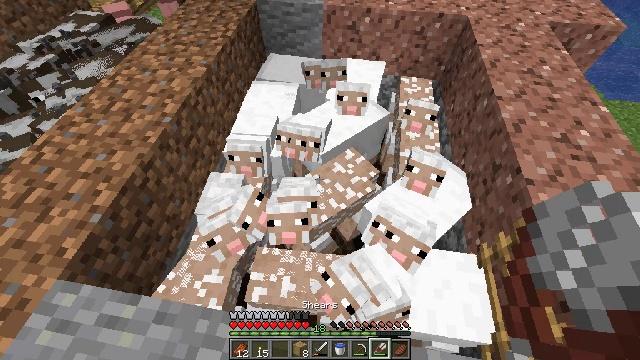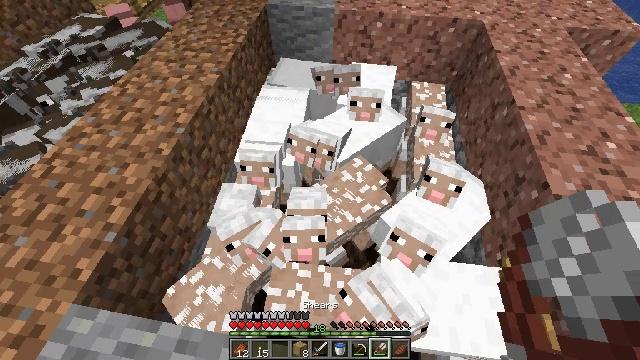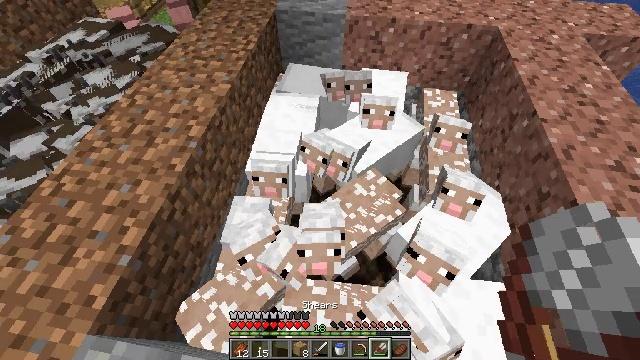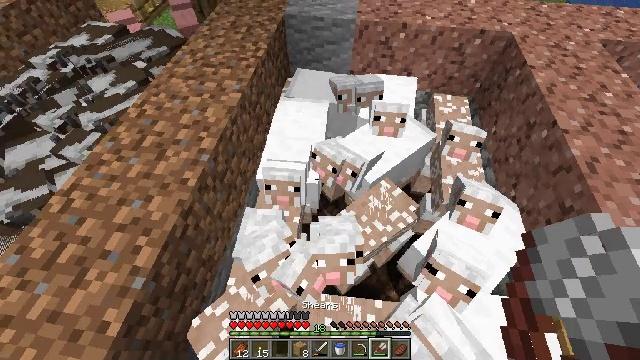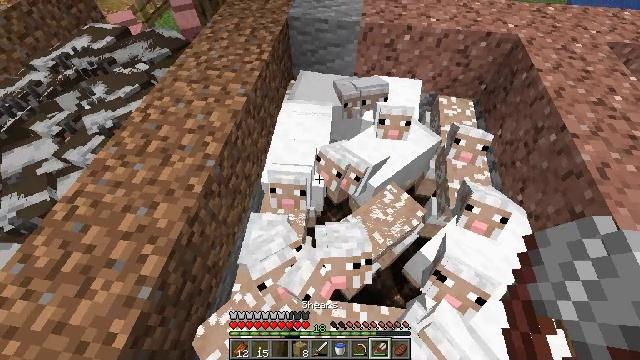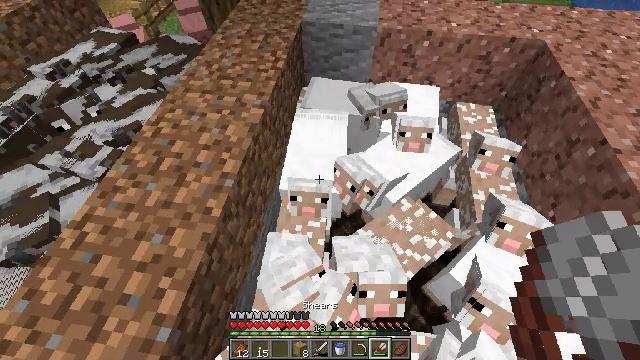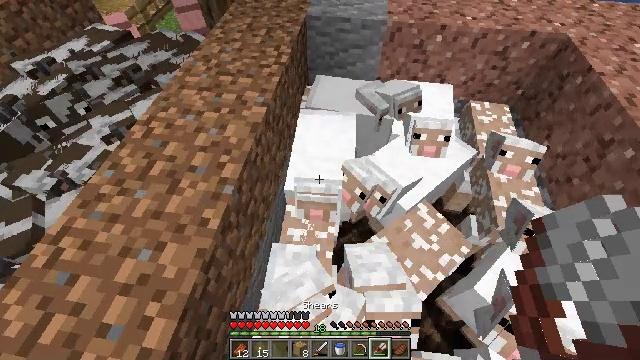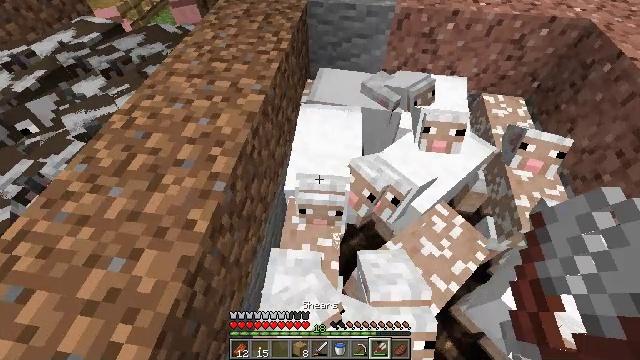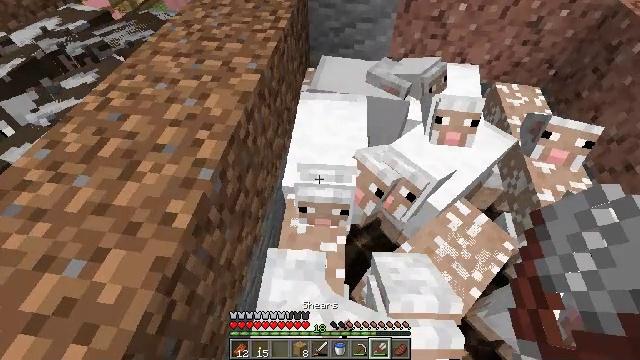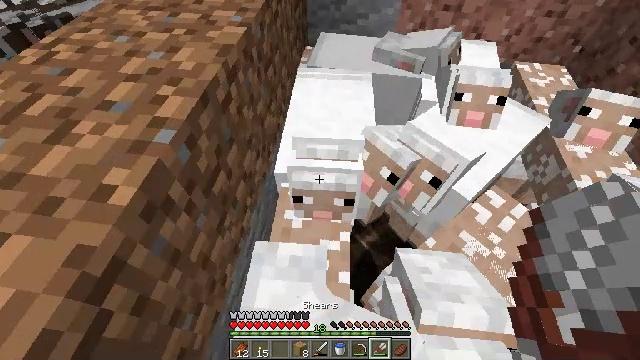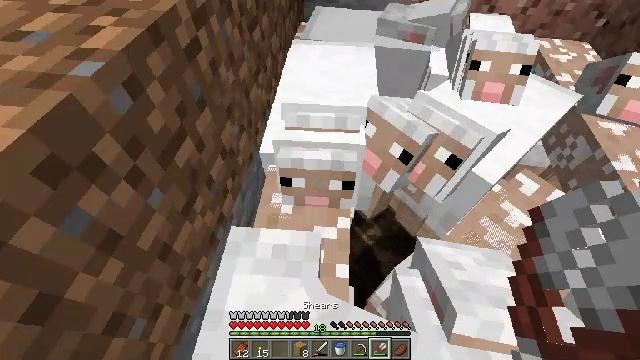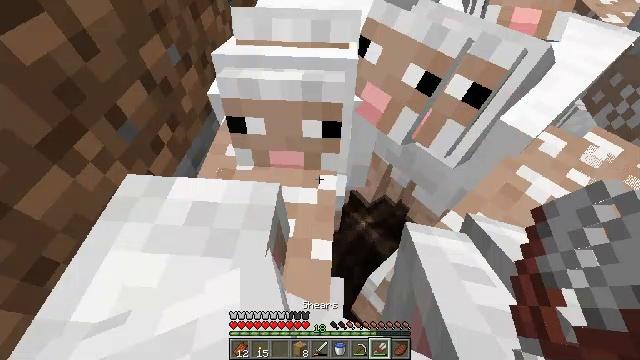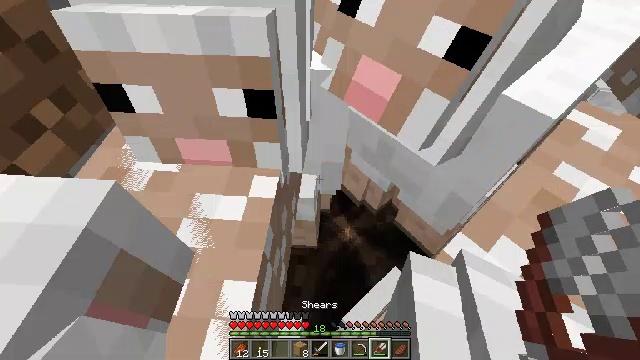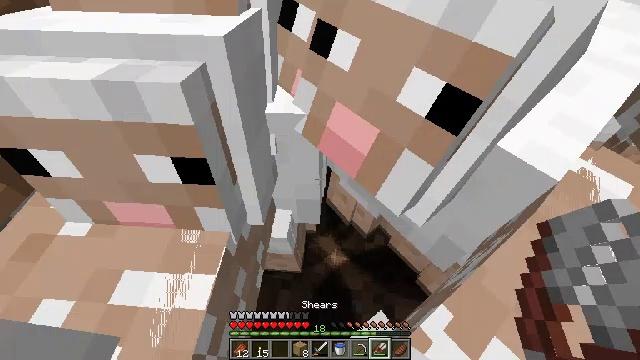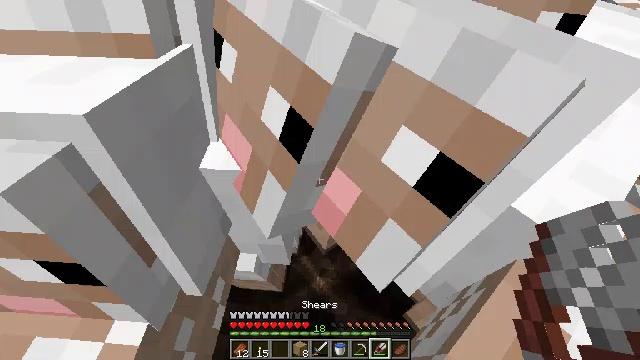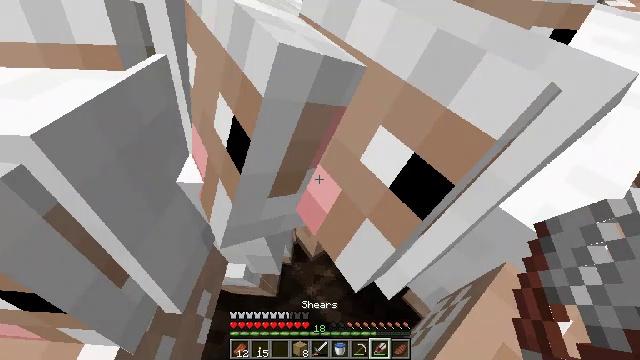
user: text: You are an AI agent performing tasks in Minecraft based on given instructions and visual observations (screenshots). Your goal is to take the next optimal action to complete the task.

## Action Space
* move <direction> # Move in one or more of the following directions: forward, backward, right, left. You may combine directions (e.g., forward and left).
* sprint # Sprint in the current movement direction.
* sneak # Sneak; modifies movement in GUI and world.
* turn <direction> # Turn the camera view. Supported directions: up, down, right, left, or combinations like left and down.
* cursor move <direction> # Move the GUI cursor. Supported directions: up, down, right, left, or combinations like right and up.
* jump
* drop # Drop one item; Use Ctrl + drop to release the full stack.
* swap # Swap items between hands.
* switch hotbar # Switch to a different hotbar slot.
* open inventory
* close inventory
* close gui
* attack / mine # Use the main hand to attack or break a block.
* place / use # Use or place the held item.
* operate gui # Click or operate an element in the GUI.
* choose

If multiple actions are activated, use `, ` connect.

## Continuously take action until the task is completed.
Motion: motion action
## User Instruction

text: Turn raw beef into cooked beef in a furnace.
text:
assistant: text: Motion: move forward and move left
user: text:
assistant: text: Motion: move forward and move left
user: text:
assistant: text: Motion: move forward and move left
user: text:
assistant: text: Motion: move forward and move left
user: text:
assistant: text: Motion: move forward
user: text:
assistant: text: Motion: move forward
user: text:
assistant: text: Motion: no_op
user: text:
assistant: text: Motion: no_op
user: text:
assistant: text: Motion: no_op
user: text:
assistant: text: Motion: no_op
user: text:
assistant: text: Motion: no_op
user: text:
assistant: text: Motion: no_op
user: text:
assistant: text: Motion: no_op
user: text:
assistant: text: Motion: no_op
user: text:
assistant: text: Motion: no_op
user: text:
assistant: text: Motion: turn up
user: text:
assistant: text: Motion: turn left and up
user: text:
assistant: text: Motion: turn left and up
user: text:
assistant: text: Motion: turn left and up
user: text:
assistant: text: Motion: move forward, turn left and up, use / place
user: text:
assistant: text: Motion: move forward, use / place
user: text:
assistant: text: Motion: move forward, use / place
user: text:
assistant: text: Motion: move forward, use / place
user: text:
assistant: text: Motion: move forward, turn down, use / place
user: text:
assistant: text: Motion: move forward and move left, turn down, use / place
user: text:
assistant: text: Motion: move forward and move left, use / place
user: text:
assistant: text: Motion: move forward and move left, turn right, use / place
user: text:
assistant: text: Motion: move forward, turn right and down, use / place
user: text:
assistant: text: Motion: move forward, turn right and down, use / place
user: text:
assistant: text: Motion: move forward, turn right and down, use / place